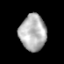
Tissue: prostate
Cell type: T cells
Senescence score: 0.3376
Nuclear area (px): 940
Mean DAPI intensity: 178.424